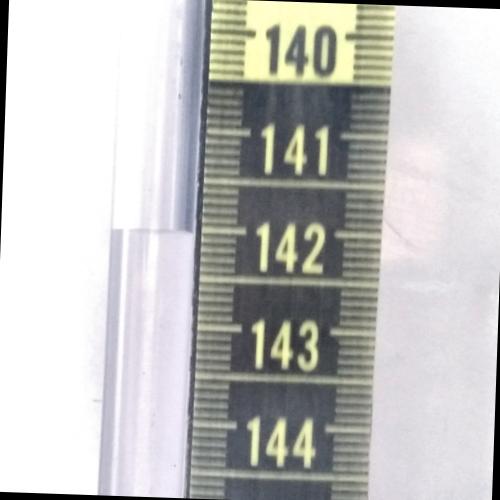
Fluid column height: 142.0 cm